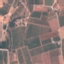
Land use / land cover class: PermanentCrop